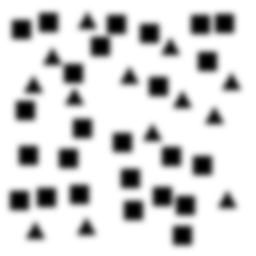
Squares: 25
Triangles: 13
Stars: 0
Total shapes: 38